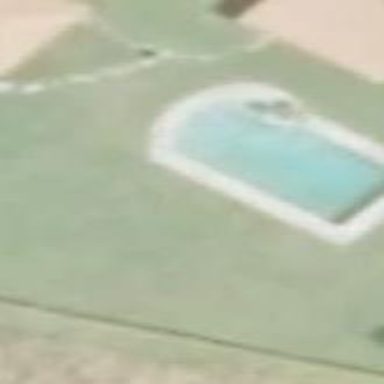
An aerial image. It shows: Swimming pool located in leisure land.